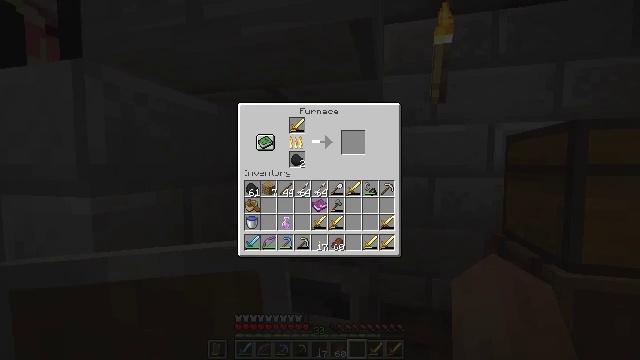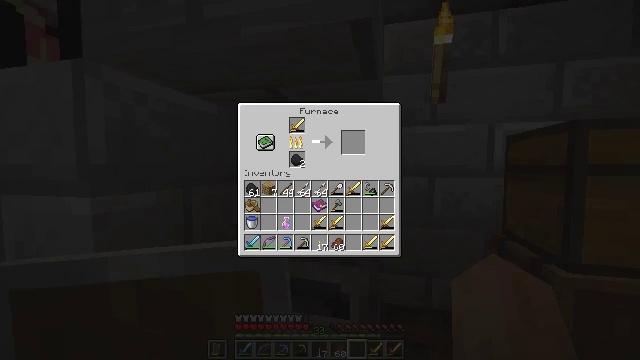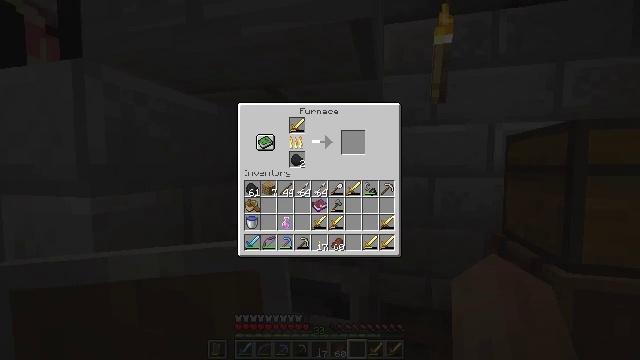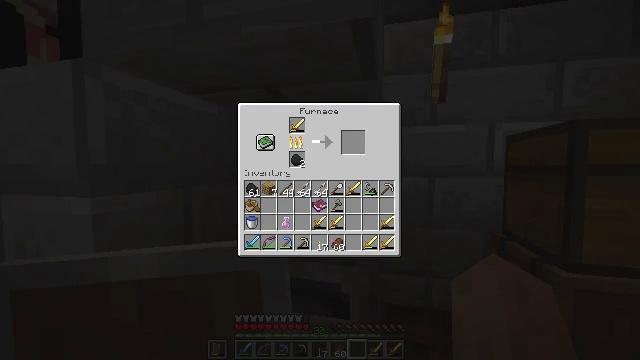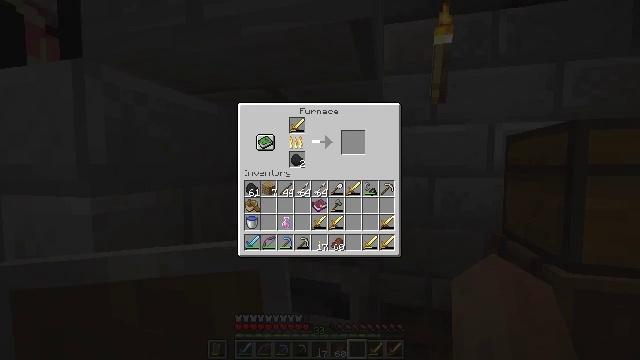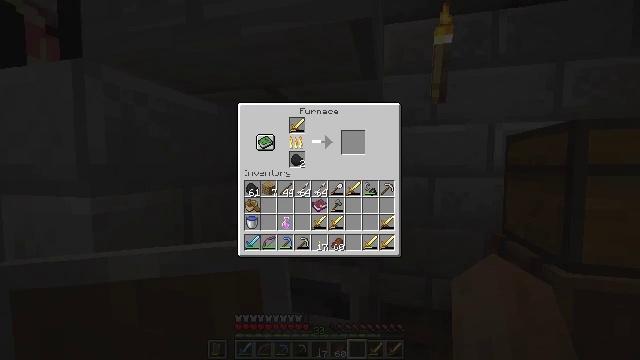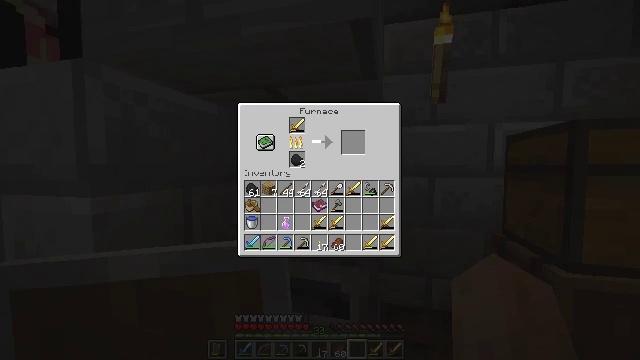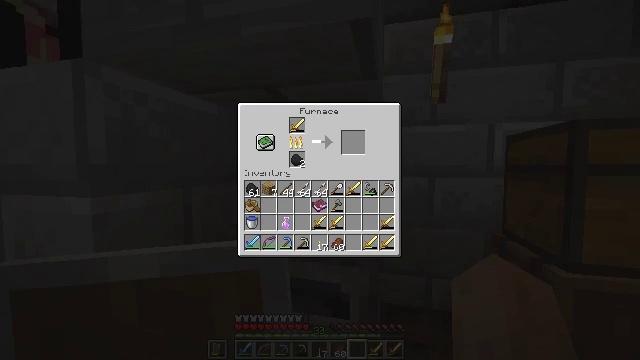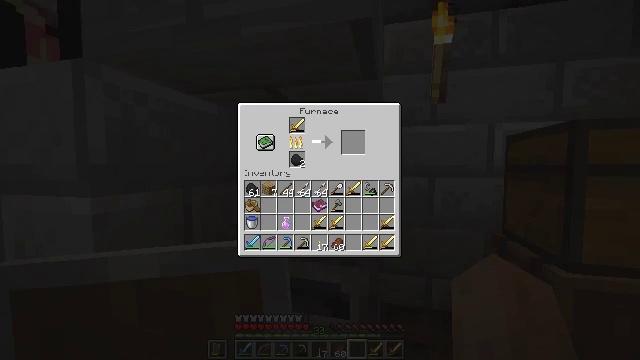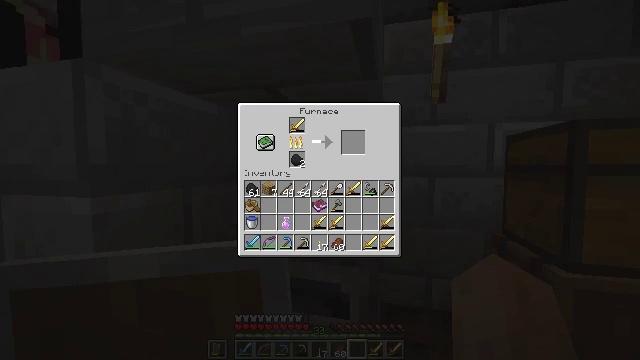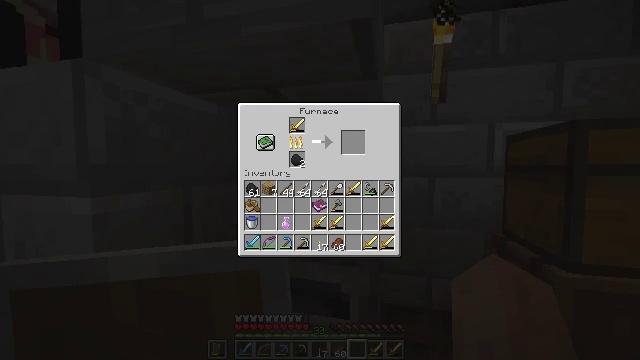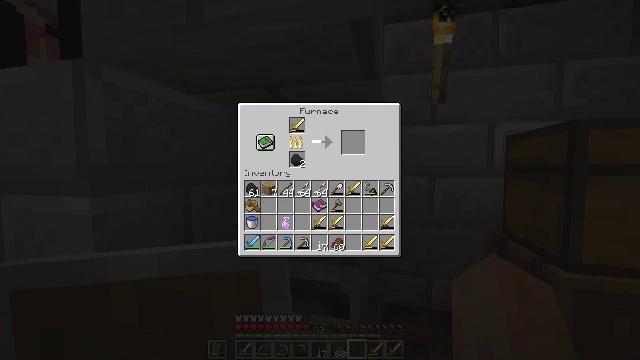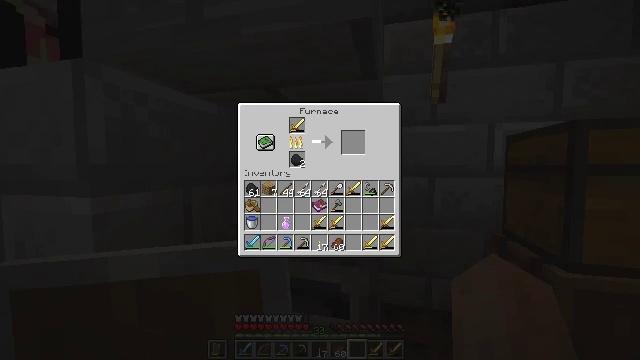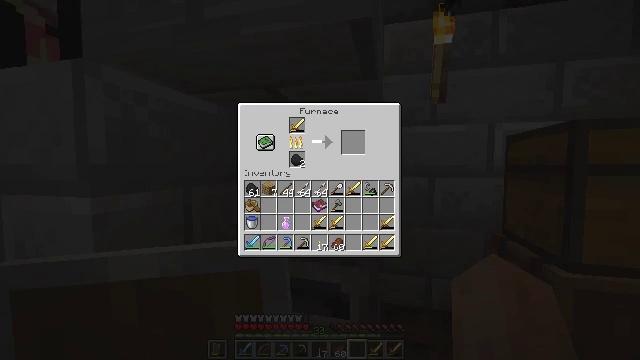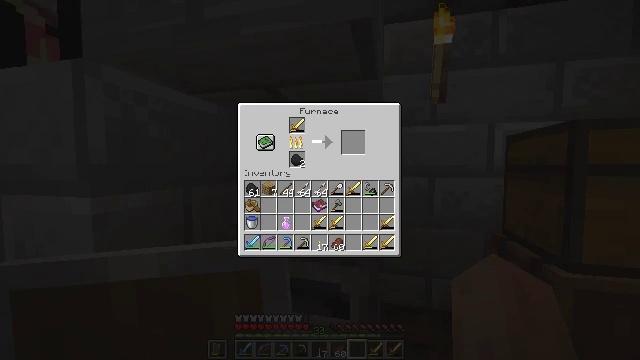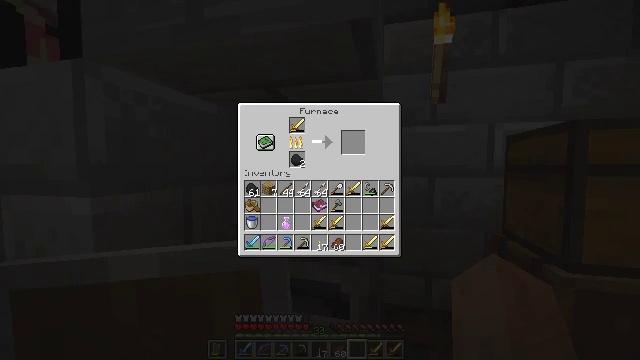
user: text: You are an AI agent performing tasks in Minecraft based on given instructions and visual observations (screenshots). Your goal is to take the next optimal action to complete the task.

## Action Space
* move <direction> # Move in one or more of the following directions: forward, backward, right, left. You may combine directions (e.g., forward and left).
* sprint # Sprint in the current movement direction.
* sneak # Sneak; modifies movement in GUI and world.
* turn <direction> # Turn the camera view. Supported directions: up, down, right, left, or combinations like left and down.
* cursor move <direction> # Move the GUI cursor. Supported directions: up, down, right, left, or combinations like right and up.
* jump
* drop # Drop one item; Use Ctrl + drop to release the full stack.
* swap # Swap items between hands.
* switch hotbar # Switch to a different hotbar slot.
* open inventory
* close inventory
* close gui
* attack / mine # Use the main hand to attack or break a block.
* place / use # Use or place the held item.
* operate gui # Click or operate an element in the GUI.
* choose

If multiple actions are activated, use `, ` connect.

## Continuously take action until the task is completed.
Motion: motion action
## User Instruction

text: craft item air
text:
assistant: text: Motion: no_op
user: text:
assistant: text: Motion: no_op
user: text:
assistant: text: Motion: no_op
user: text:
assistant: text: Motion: no_op
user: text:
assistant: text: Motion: no_op
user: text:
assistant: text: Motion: no_op
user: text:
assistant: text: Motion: no_op
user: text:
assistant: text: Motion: no_op
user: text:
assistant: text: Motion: no_op
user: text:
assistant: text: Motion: no_op
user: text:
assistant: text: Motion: no_op
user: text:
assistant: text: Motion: no_op
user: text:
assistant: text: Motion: no_op
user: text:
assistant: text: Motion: no_op
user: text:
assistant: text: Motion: no_op
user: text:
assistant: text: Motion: no_op
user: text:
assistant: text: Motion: no_op
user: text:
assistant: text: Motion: no_op
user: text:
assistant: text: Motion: no_op
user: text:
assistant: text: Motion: no_op
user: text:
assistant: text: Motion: no_op
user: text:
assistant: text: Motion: no_op
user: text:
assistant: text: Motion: no_op
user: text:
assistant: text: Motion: no_op
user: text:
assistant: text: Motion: no_op
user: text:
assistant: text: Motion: no_op
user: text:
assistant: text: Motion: no_op
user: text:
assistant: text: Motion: no_op
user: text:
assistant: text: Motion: no_op
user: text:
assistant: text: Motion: no_op